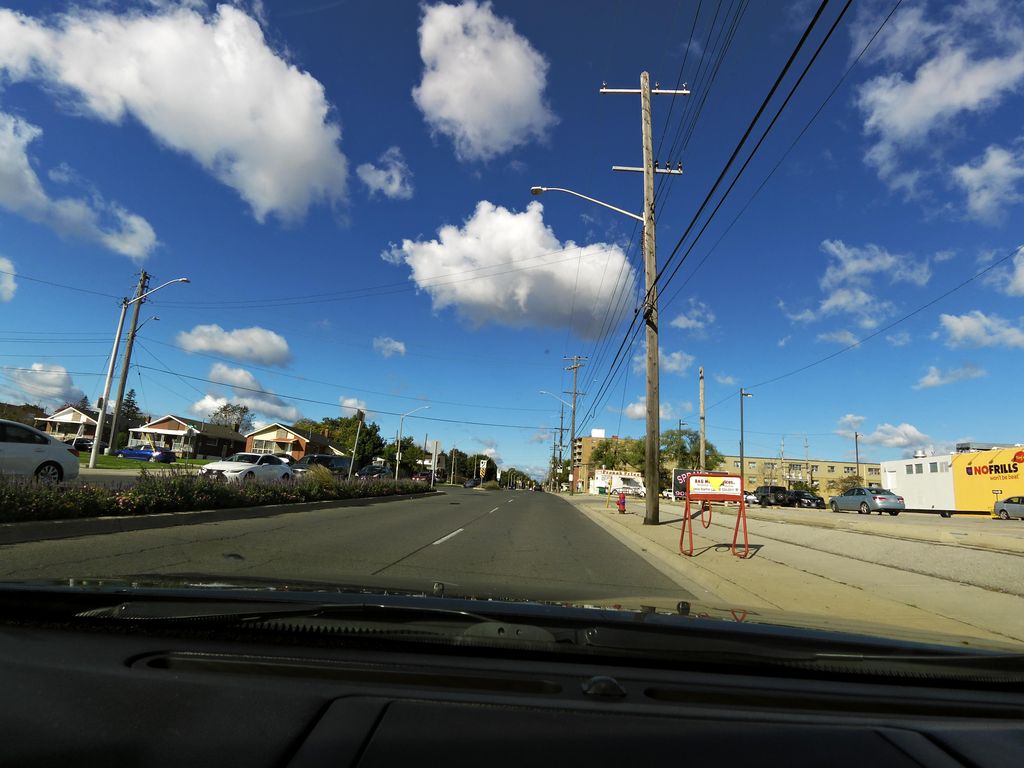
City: hamilton